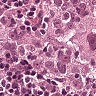
Metastatic tissue present: yes